Question: I created a hive table and then imported the data from the csv file.
when i am doing the order by query on salary, it gives me the right output but in the end it lists column names.
Please see attached screenshot.
Any help would be much appreciated :)
[
<URL>
<URL>
Select* from emp_tb screenshot does not give column names
<URL>
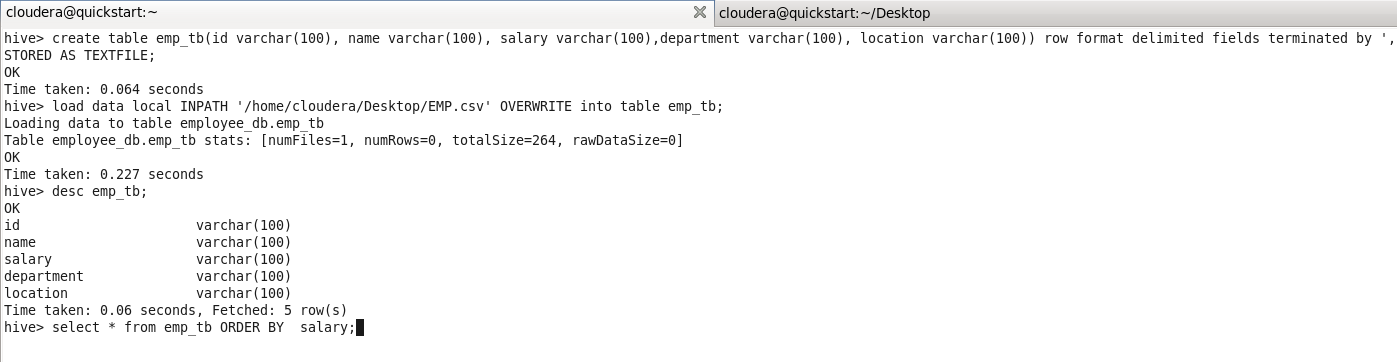
Answer: You can skip header from being selected using
'tblproperties("skip.header.line.count"="1")' Add this at the end of your table DDL.
Or you can alter existing table:
'''
ALTER TABLE emp_tb SET TBLPROPERTIES ("skip.header.line.count"="1");
'''
If you want header to be displayed in Hive CLI, set this property in Hive:
'''
set hive.cli.print.header=true;
'''